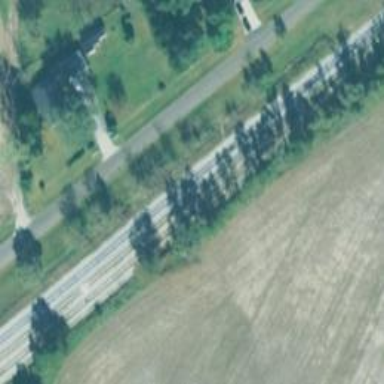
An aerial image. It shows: Rail spur service.